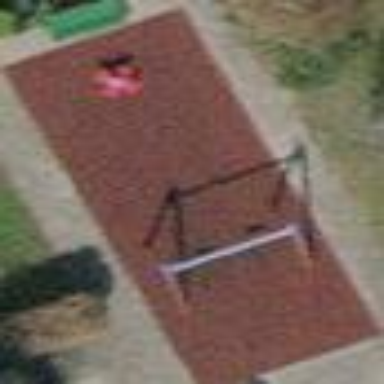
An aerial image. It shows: Playground area for leisure land.